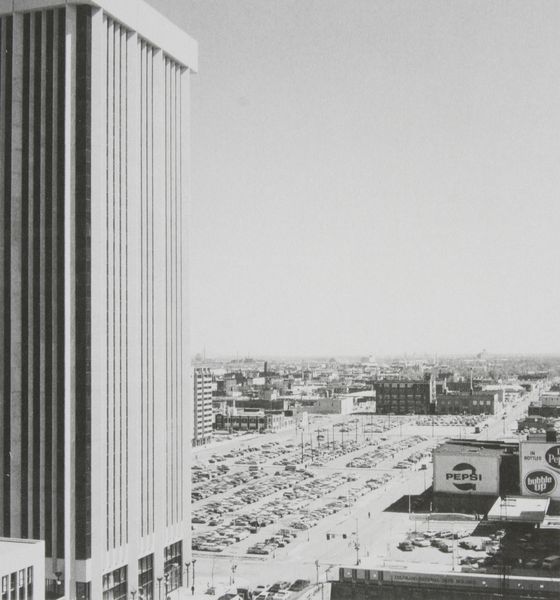
Titel: Curtis Street, Denver
Künstler: Robert Adams
Standort: Hannover
Institution: Niedersächsische Sparkassenstiftung
Schlagwörter: stadt, anlage, ausblick, gebäude, amerika, industrie, reihen, autos, parkplatz, ferme, getränkeabfüller, pepsi